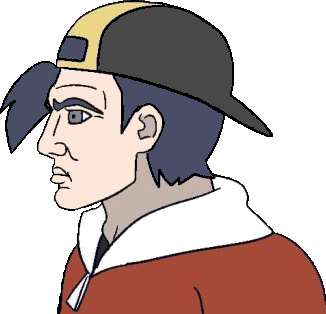
Label: 4_Yes_Chad